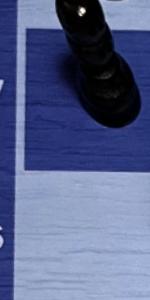
Label: Empty